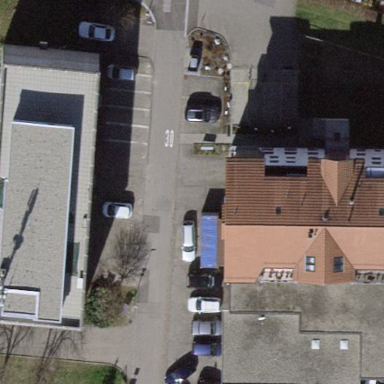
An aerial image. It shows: Commercial building.